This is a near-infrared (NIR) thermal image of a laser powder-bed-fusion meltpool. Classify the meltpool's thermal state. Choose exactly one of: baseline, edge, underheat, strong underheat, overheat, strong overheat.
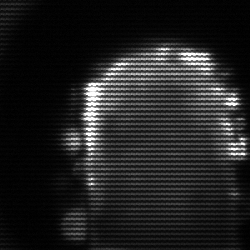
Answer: baseline